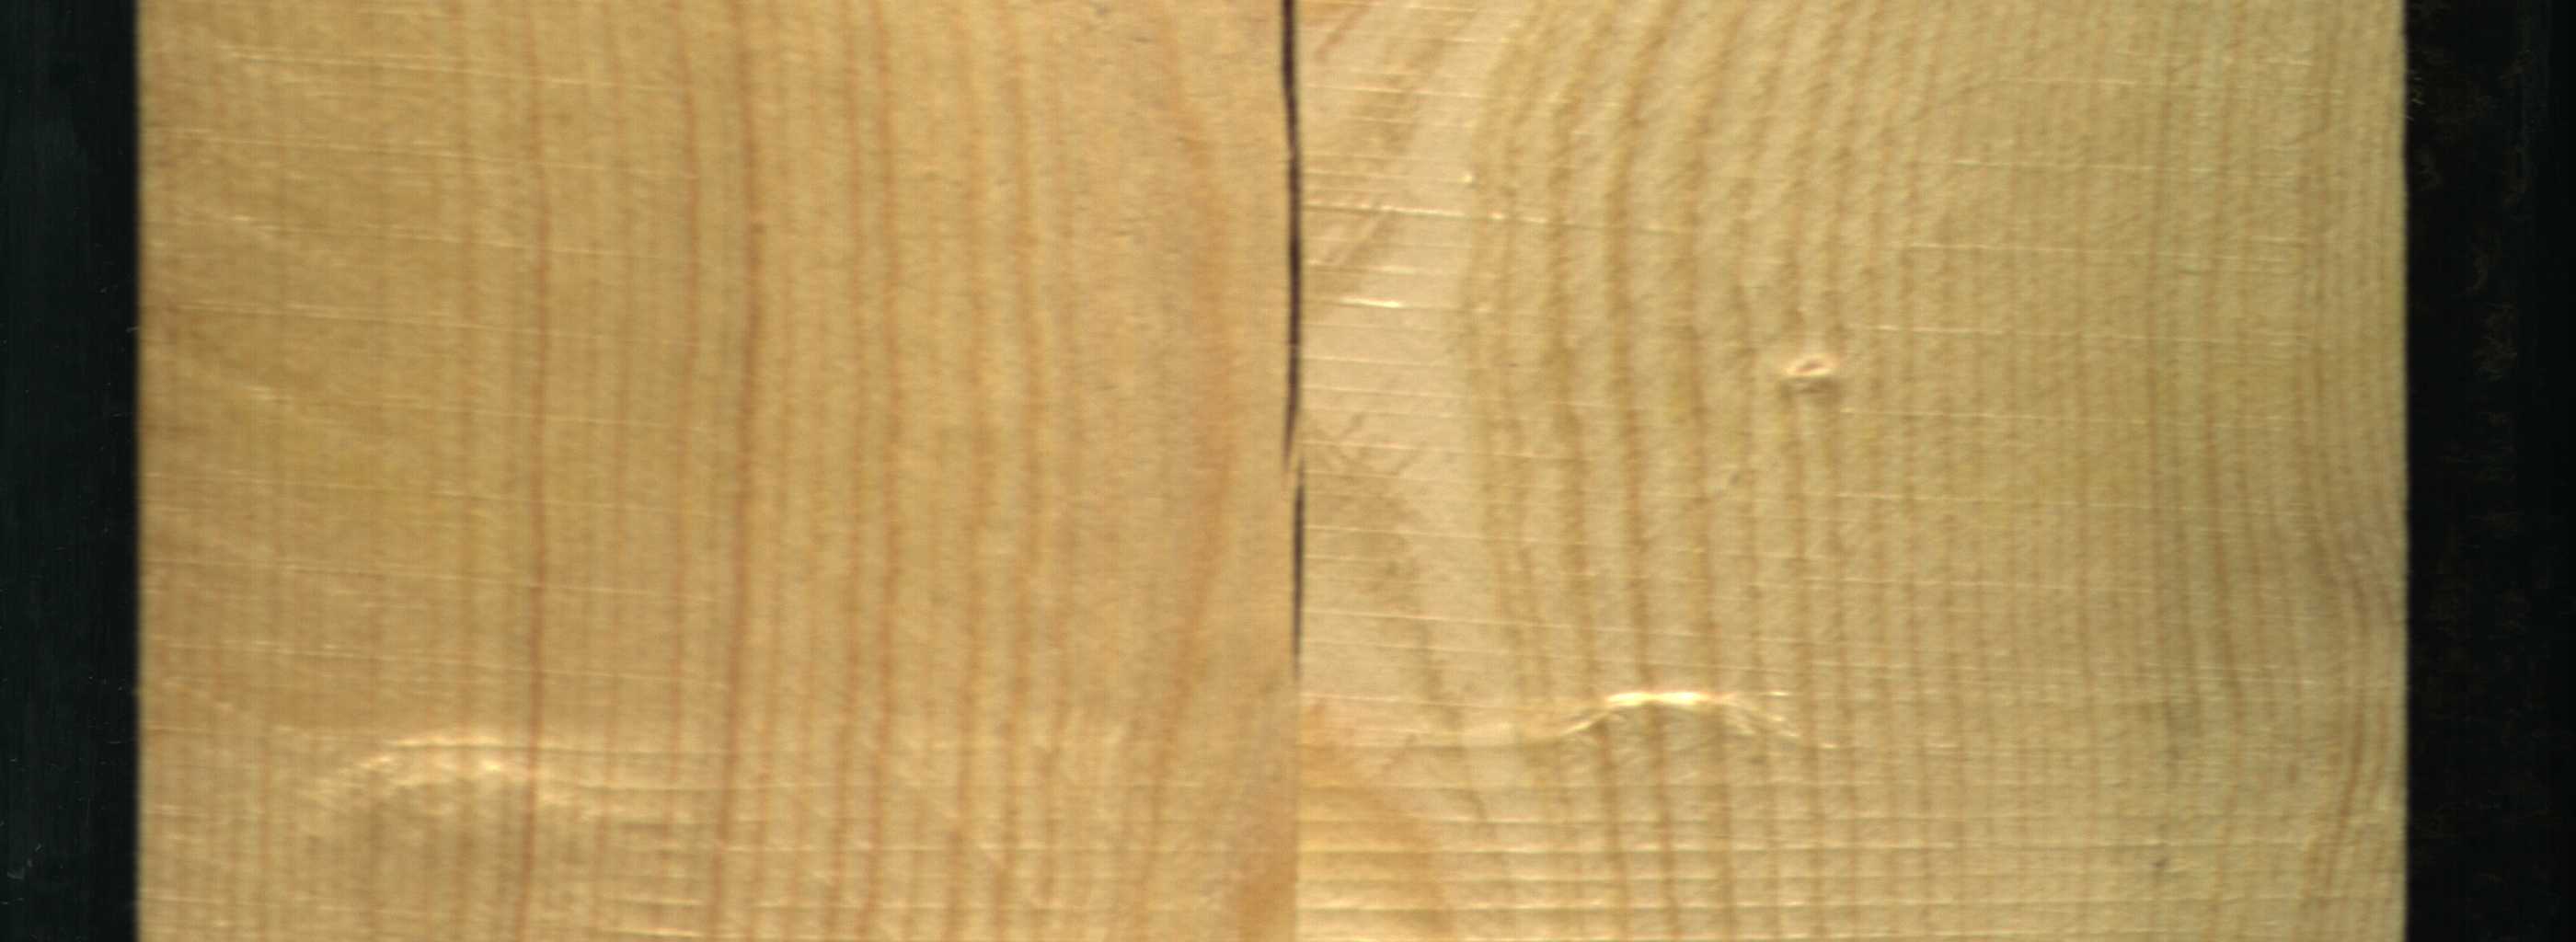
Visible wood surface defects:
Crack